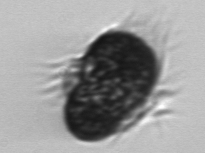
Label: Mesodinium